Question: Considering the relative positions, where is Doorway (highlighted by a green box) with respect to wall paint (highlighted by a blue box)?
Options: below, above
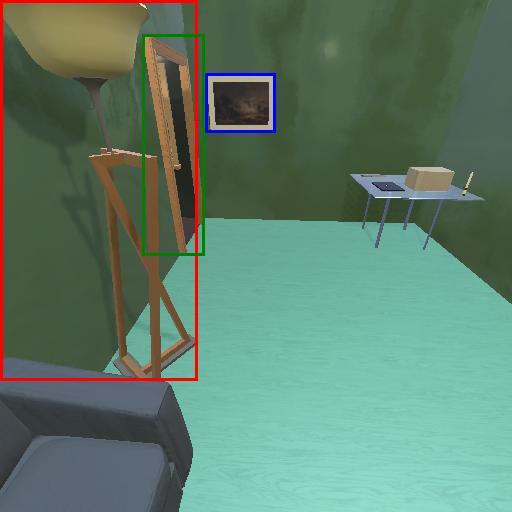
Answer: below